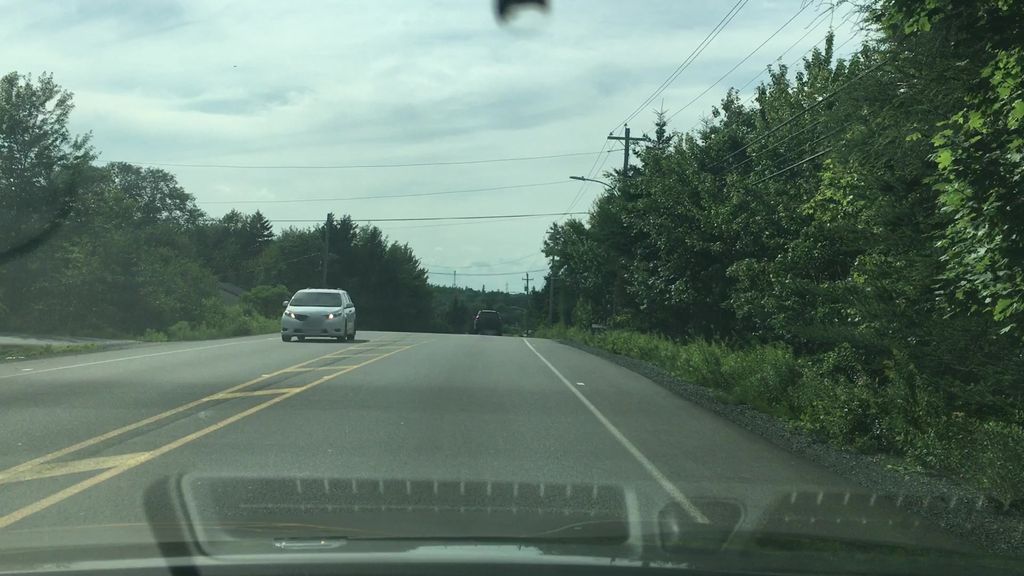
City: halifax